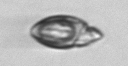
Label: Katodinium_or_Torodinium